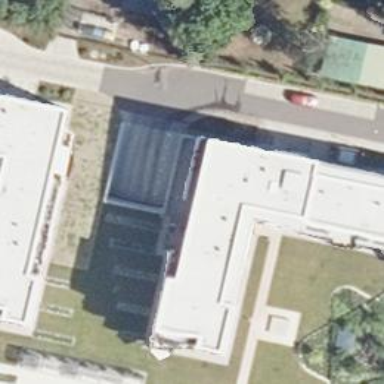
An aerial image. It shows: Parking entrance.